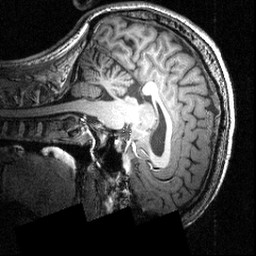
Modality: T1w
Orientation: sagittal
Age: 26
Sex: male
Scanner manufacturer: siemens
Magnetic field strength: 3.951 T
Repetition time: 1.5 s
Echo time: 0.00335 s